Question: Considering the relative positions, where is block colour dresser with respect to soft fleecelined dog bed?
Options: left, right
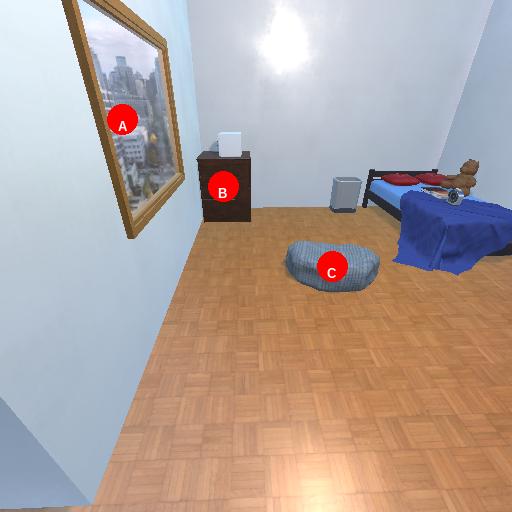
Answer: left